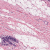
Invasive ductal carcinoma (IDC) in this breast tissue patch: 0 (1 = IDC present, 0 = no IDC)